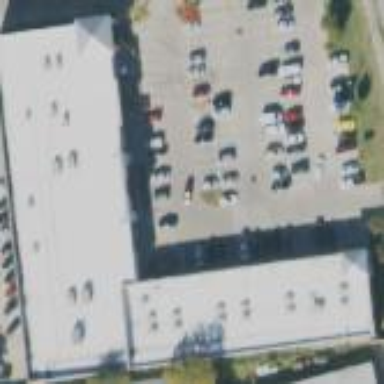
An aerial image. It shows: Retail building.